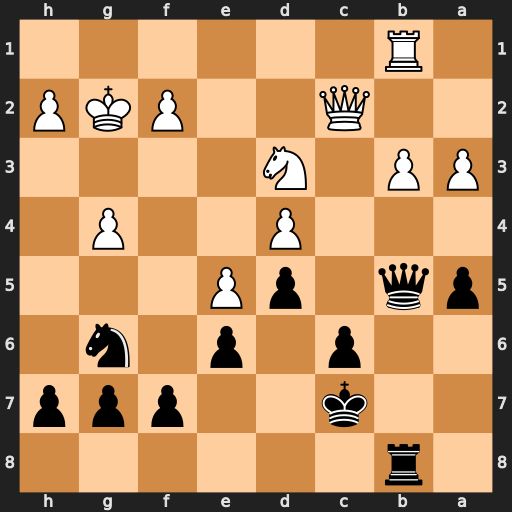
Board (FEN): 1r6/2k2ppp/2p1p1n1/pq1pP3/3P2P1/PP1N4/2Q2PKP/1R6
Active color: b
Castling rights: -
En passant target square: -
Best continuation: Qxd3 Qxd3 Nf4+ Kf3 Nxd3